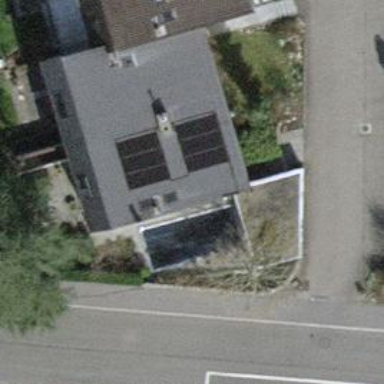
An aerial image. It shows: Small solar photovoltaic panel generator on the roof of building.